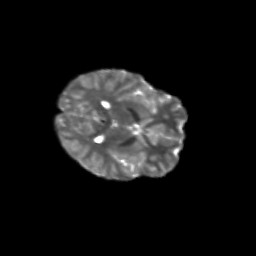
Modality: T2w
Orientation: axial
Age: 13
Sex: male
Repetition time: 9.512 s
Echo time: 0.089 s